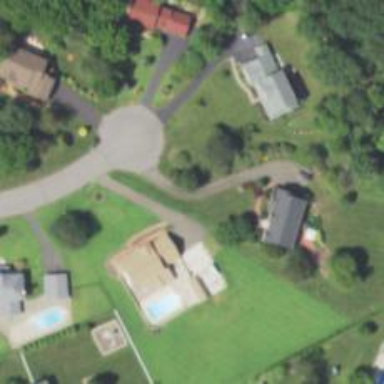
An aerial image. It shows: Driveway leading to service road.